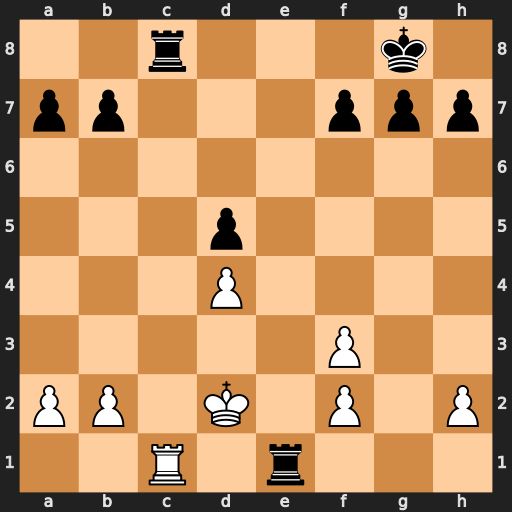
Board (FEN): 2r3k1/pp3ppp/8/3p4/3P4/5P2/PP1K1P1P/2R1r3
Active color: w
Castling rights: -
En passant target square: -
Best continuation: Rxc8+ Re8 Rxe8#